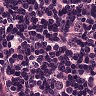
Metastatic tissue present: no